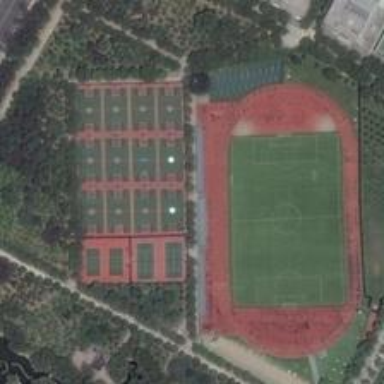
The rectangular area sits next to the road consists of a football field, some tennis and basketball courts and is full of green plants .